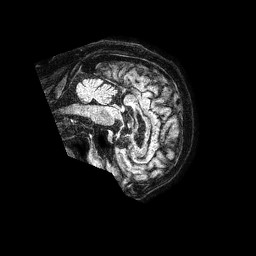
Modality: FLAIR
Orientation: sagittal
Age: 70
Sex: male
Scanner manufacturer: philips
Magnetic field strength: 1.5 T
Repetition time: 4.8 s
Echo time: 0.3 s